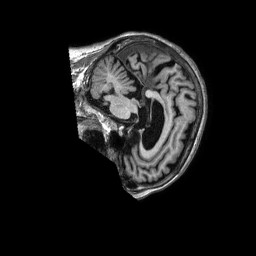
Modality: T1w
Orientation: sagittal
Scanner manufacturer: philips
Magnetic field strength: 1.5 T
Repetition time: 0.00753 s
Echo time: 0.003449 s